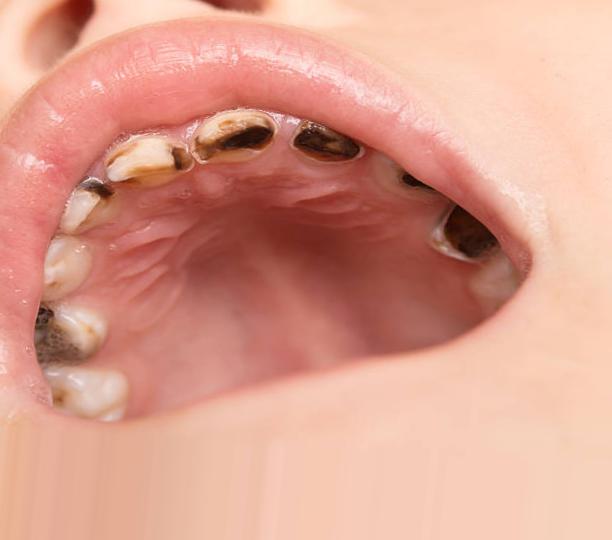
Condition: Caries